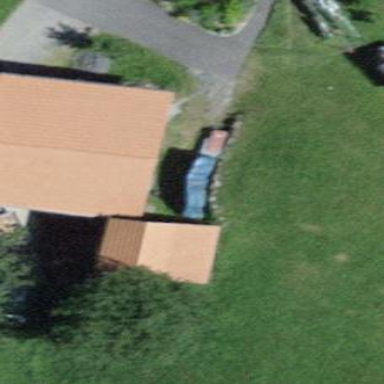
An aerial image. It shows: Barn.